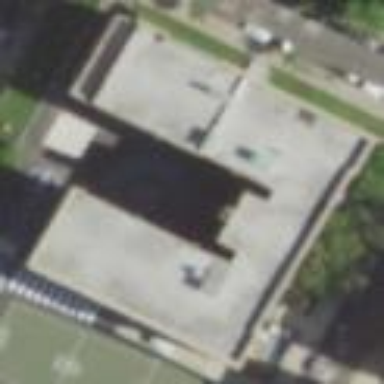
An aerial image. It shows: School building.